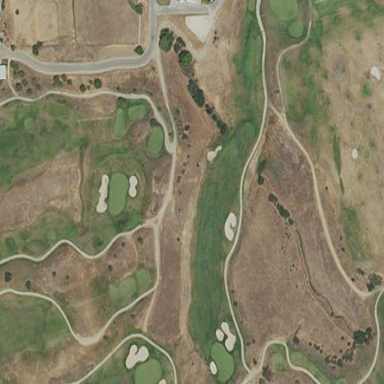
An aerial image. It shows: Designated concrete cartpath for golf carts.